Field crop: maize
Growth stage: 2
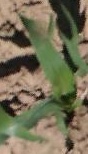
Species: maize